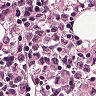
Metastatic tissue present: yes